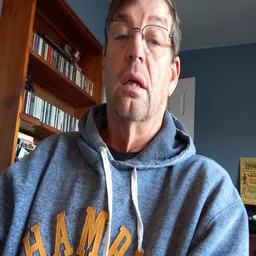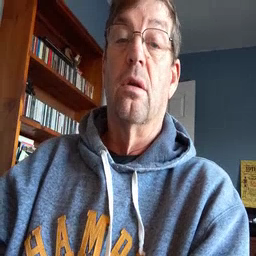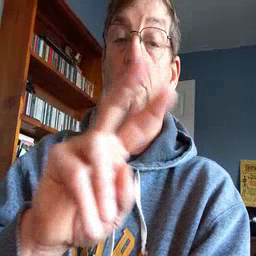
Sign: read